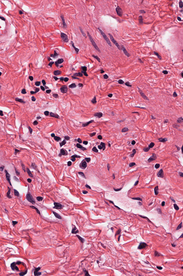
Tumor epithelial tissue: no
Tumor-associated stroma tissue: yes
Normal tissue: no